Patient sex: M
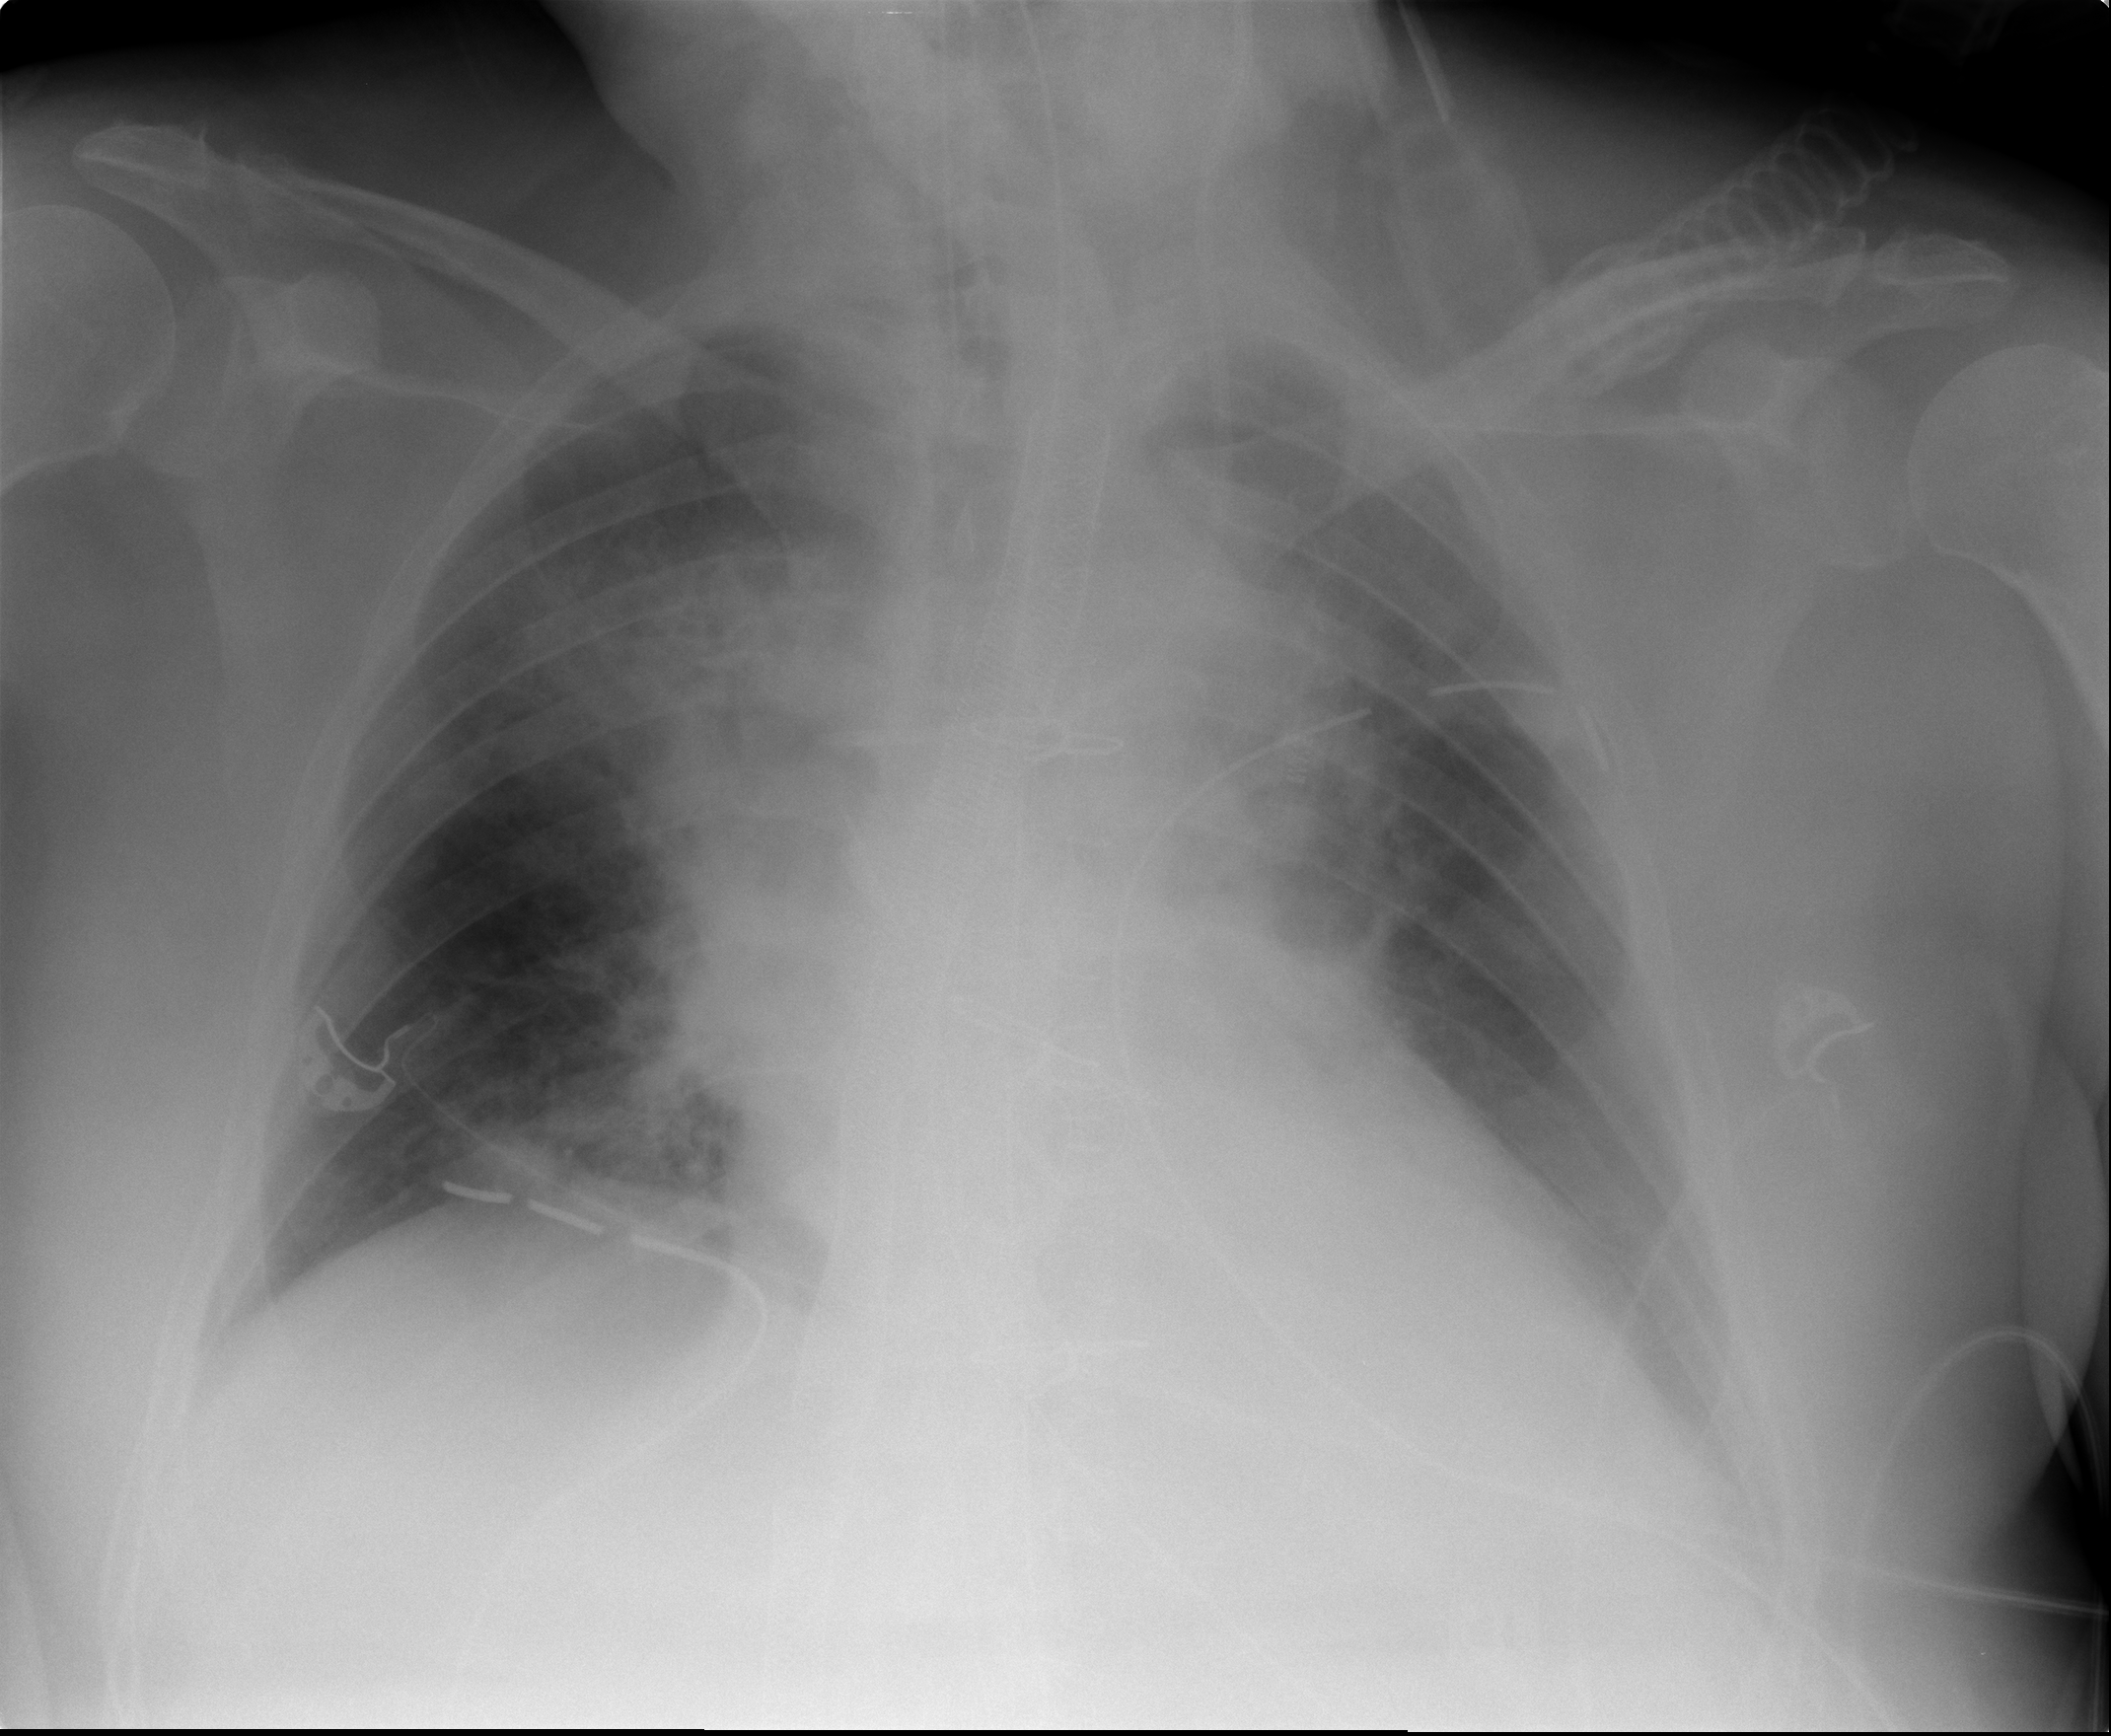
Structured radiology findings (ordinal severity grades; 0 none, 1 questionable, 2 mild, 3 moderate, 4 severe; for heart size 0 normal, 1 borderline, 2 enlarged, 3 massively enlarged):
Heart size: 2
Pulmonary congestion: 2
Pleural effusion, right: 0
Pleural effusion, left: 0
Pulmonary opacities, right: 3
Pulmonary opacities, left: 0
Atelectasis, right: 2
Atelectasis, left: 1